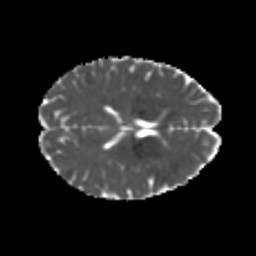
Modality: MD
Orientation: axial
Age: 21
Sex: female
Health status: healthy
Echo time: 0.074 s